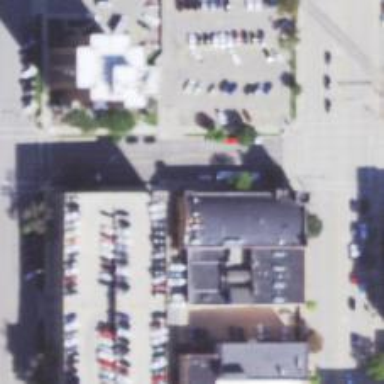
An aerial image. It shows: Part of building.